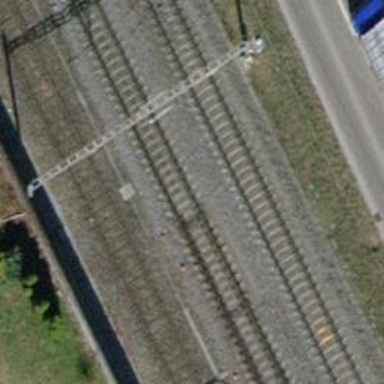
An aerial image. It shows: Railway switch.